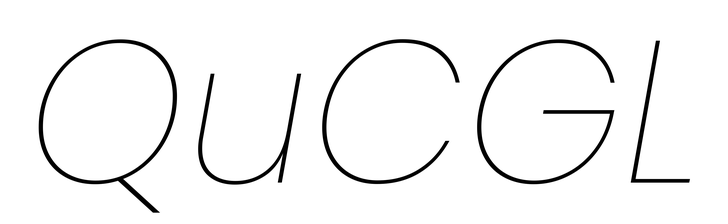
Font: Poppins-ThinItalic